Brain MRI study timepoint: early_postop
T1CE (contrast-enhanced T1) slice:
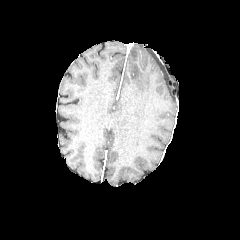
T2-FLAIR slice:
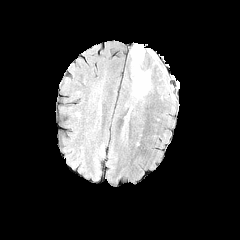